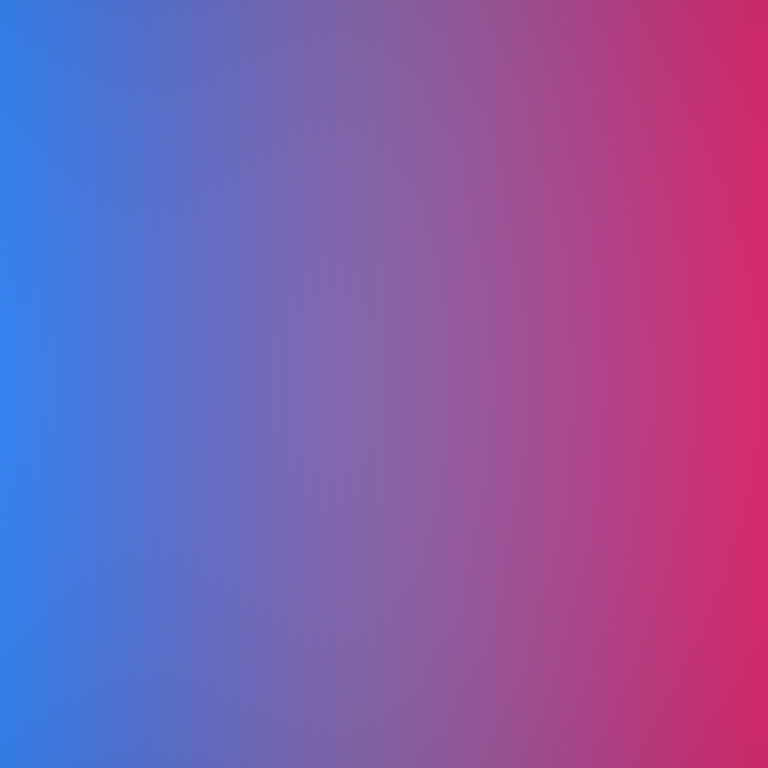
Abstract light effect, smooth gradient from blue to red, calm atmosphere, soft blend, no room, no furniture, no objects.